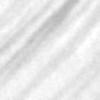
Label: change